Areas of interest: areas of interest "Wuli Temple Decor World"
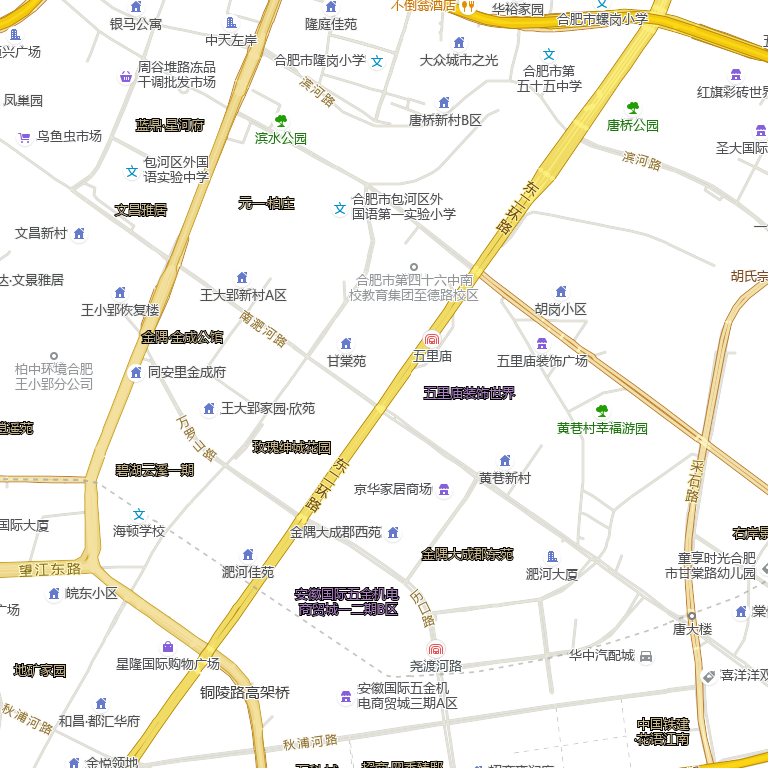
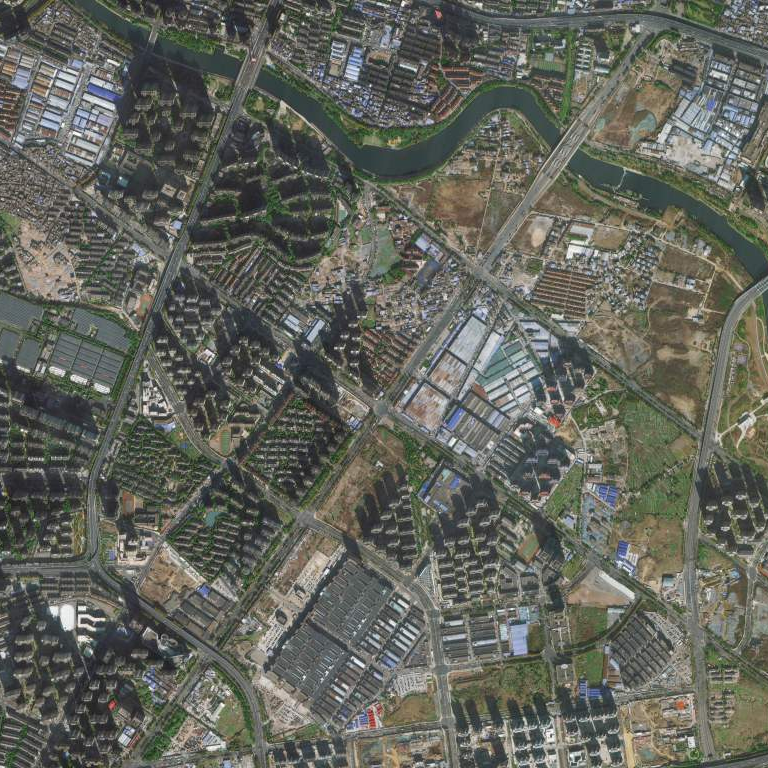